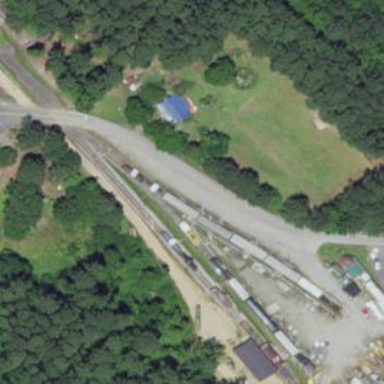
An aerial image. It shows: Railway yard.